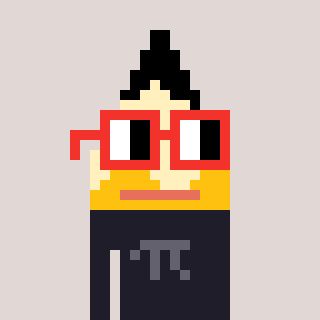
a pixel art character with square red glasses, a pencil-shaped head and a grayscale-colored body on a warm background